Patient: sex M, age 32
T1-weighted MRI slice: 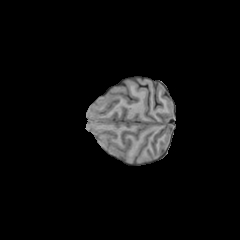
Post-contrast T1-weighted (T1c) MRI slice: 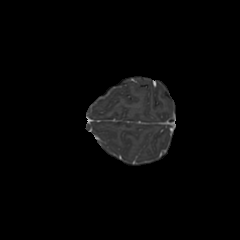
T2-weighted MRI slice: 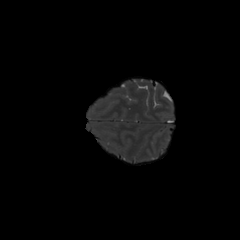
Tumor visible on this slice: no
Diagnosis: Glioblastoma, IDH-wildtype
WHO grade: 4